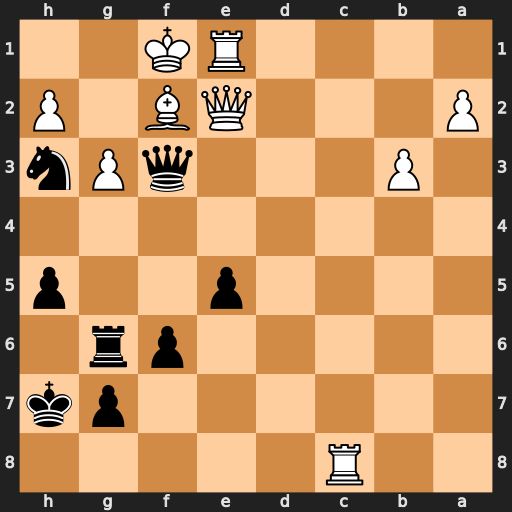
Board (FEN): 2R5/6pk/5pr1/4p2p/8/1P3qPn/P3QB1P/4RK2
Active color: b
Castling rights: -
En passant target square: -
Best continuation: Qh1+ Bg1 Qxg1#